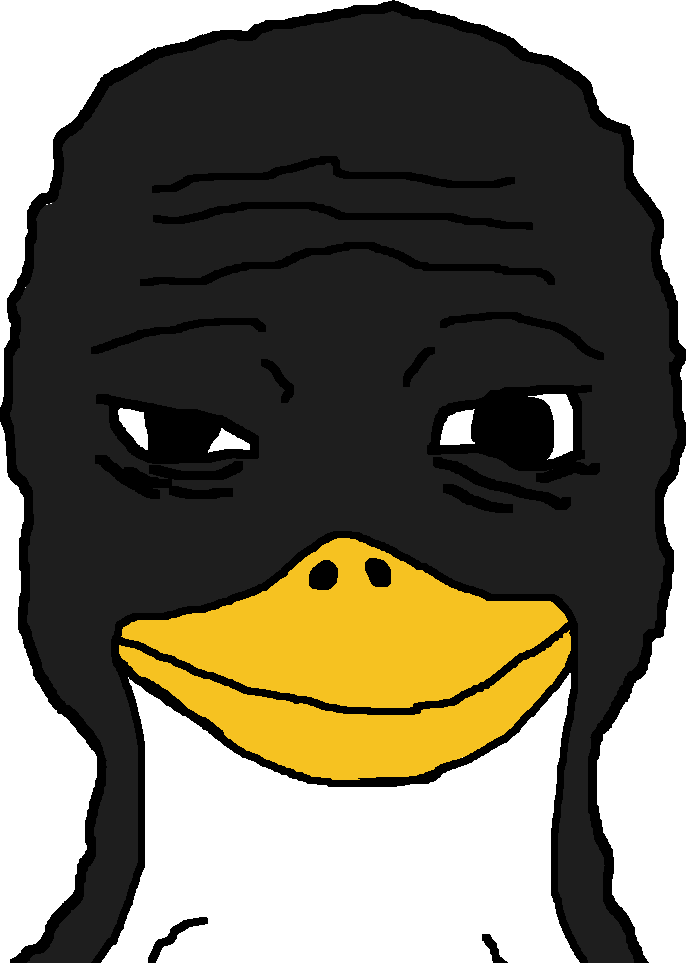
Label: 5_Animal